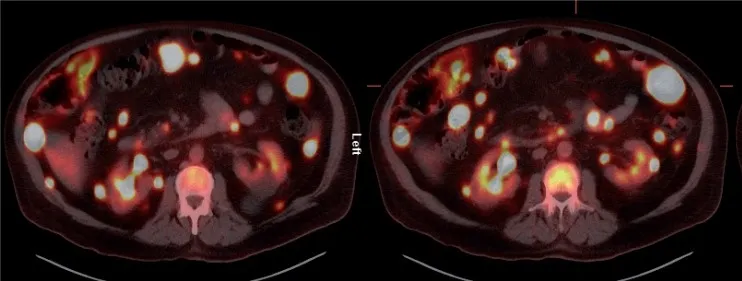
Axial 18F-FDG PET/CT fusion images. Foci of markedly increased 18F-FDG uptake are shown in the peritoneal cavity, and in exophytic lesions in the kidneys bilaterally.
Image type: radiology (pet)